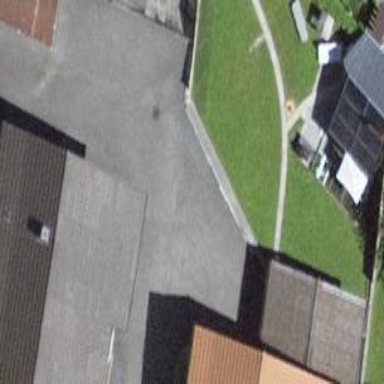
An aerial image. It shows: Residential building.